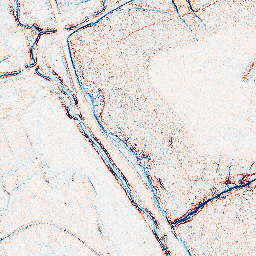
Category: edge_preserving
Decomposition family: anisotropic_diffusion
Decomposition parameters: iterations: 5
kappa: 30
gamma: 0.05
Upsampling method: bicubic
Upsampling parameters: scale: 4
Upsampling scale: 4